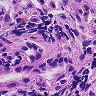
Metastatic tissue present: yes